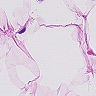
Metastatic tissue present: no